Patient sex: M
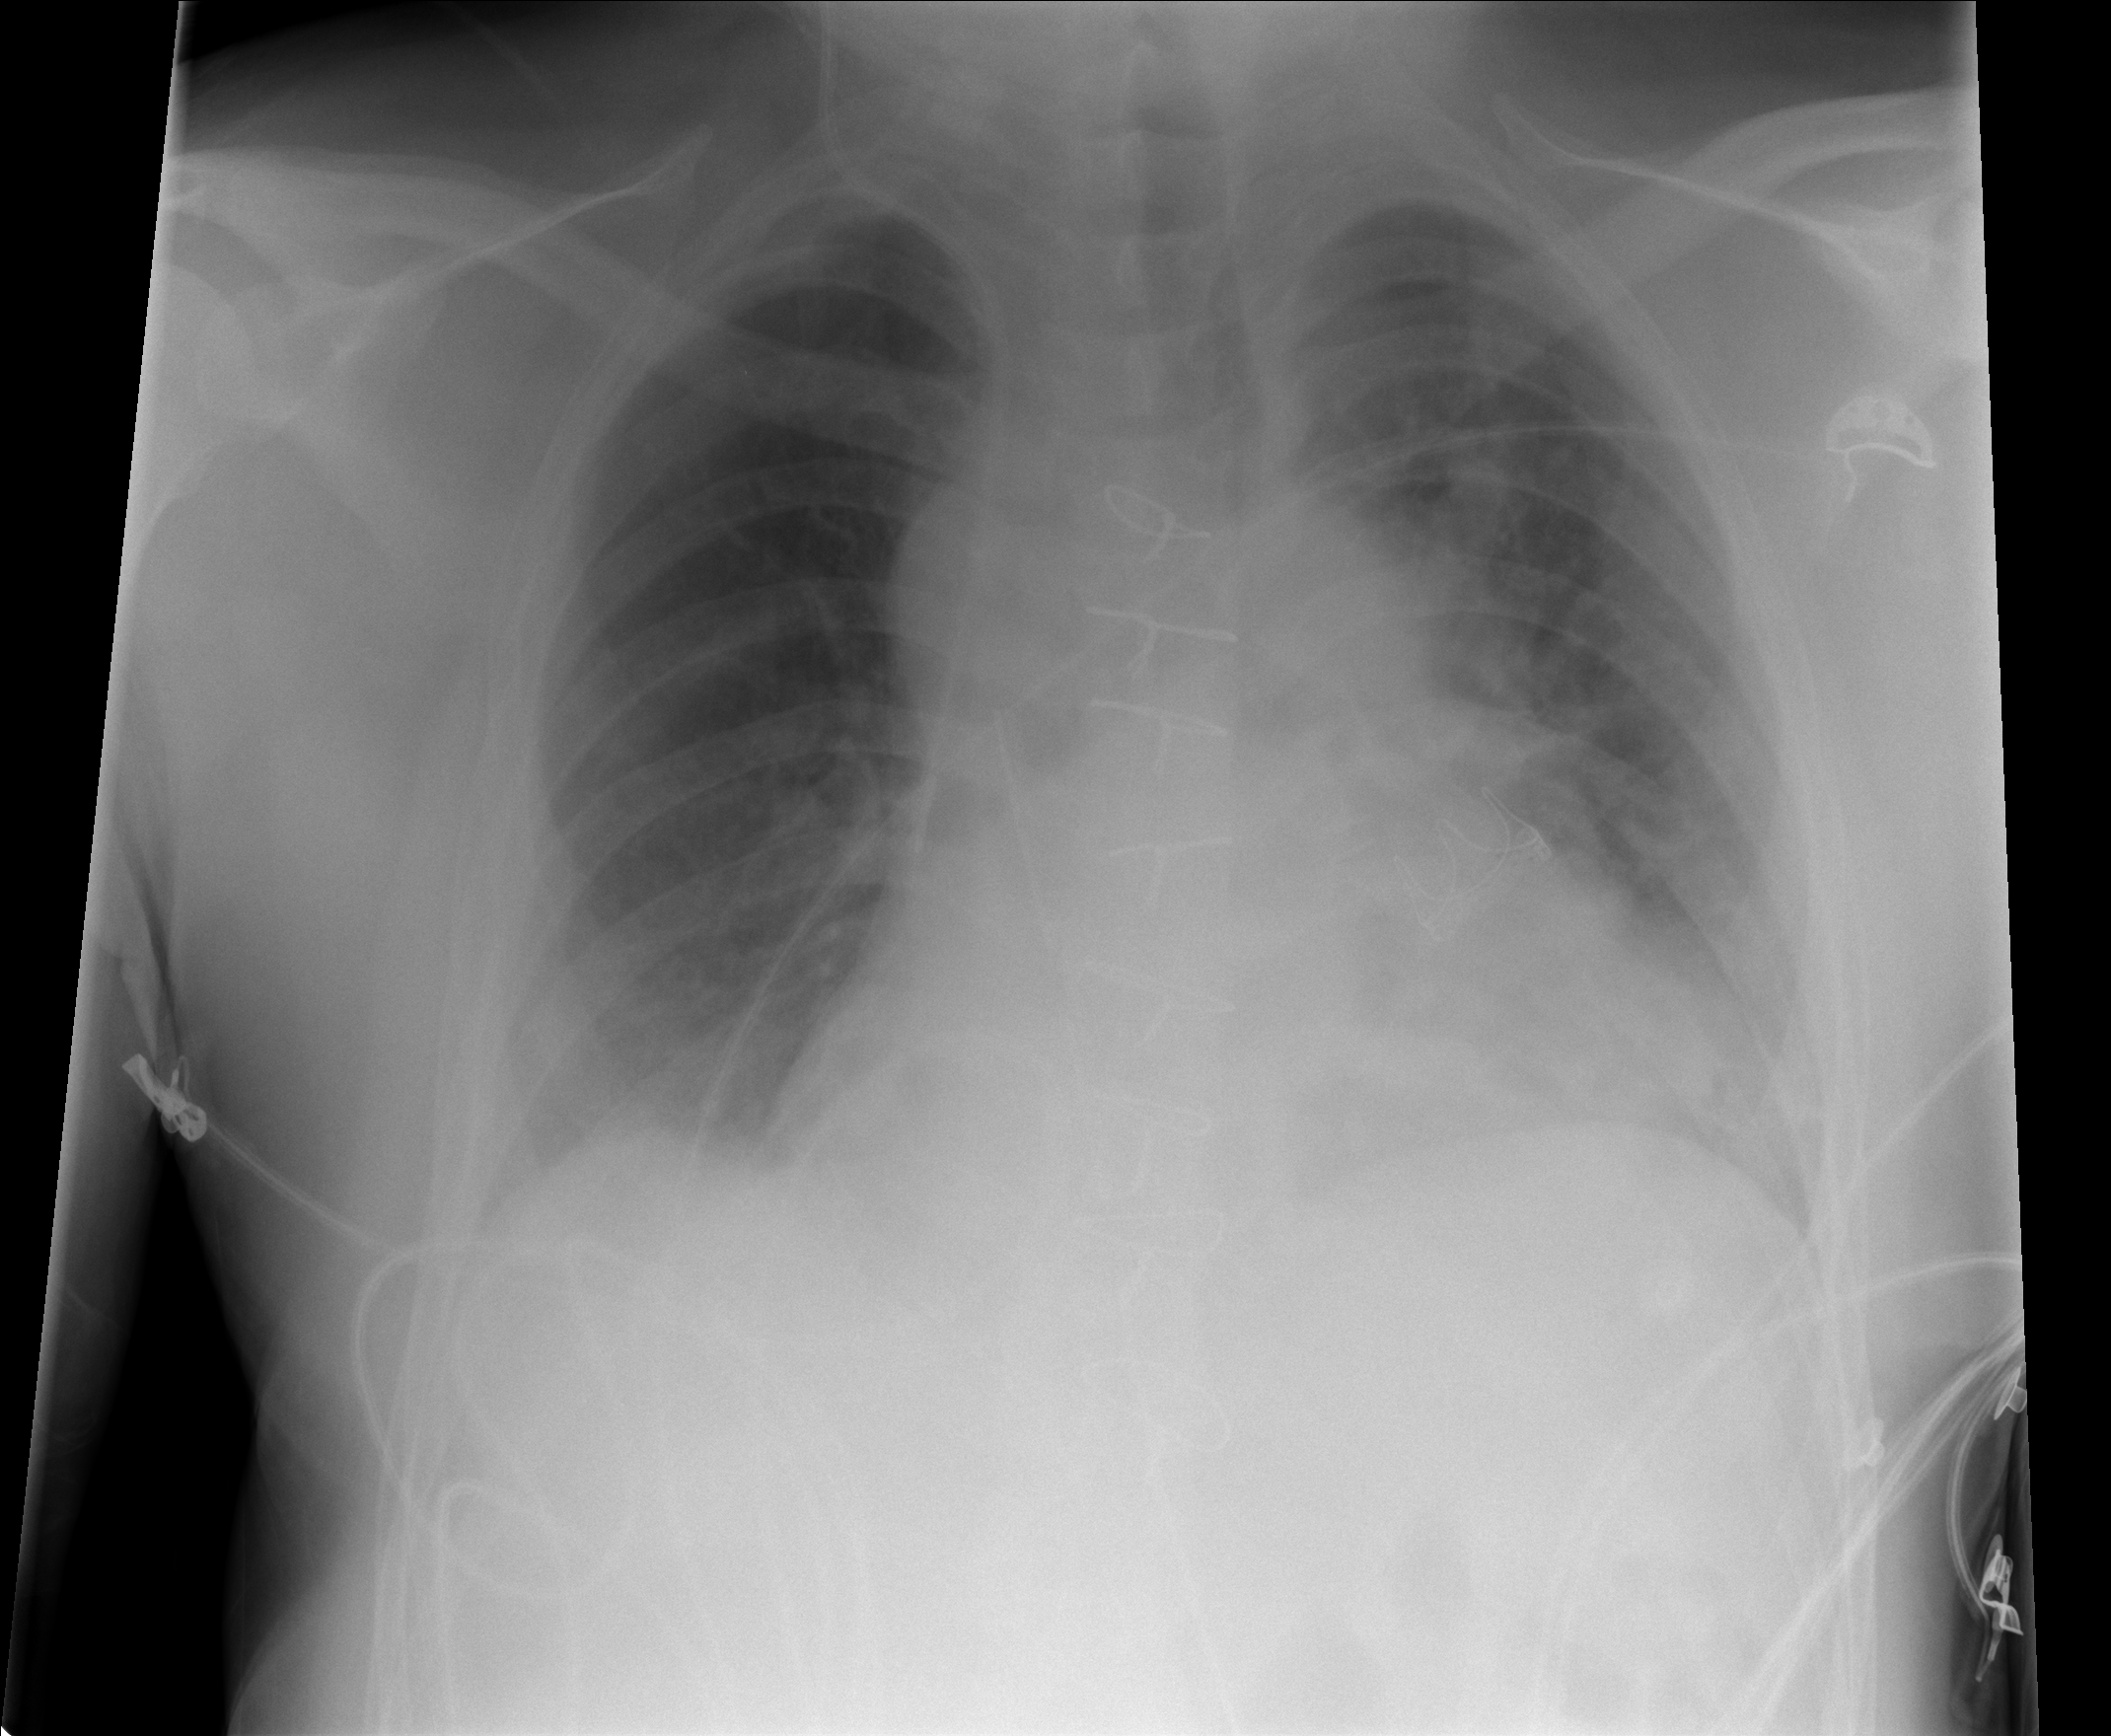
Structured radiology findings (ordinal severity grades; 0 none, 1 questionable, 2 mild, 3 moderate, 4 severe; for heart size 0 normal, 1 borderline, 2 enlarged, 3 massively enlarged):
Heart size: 2
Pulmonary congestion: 2
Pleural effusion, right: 1
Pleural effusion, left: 0
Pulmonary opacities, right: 0
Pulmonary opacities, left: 0
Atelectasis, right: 2
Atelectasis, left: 2